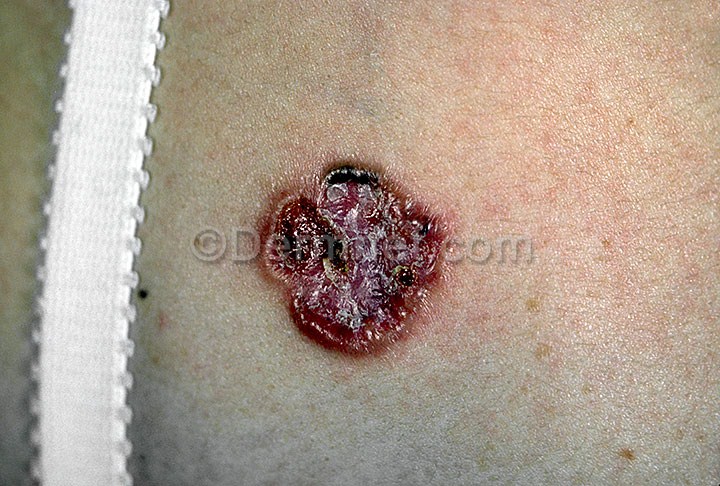
Disease: Actinic Keratosis Basal Cell Carcinoma and other Malignant Lesions